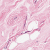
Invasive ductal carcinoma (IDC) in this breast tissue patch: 0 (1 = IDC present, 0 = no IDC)